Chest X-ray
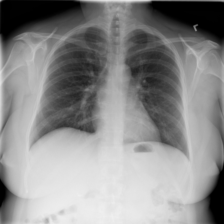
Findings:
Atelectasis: negative
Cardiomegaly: negative
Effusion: negative
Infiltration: negative
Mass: negative
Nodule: negative
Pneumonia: negative
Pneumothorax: negative
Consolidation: negative
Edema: negative
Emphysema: negative
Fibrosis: negative
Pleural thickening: negative
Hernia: negative